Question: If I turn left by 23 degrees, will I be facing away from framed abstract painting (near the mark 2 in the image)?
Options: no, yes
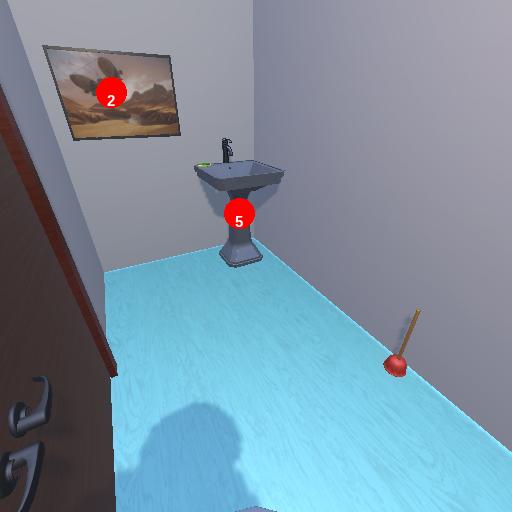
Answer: no